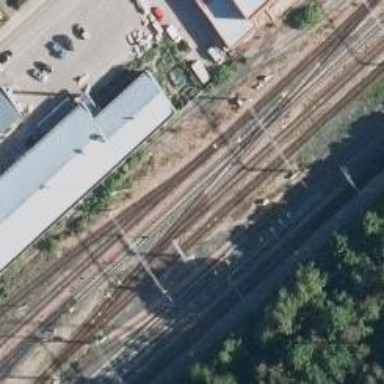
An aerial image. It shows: Railway signal.